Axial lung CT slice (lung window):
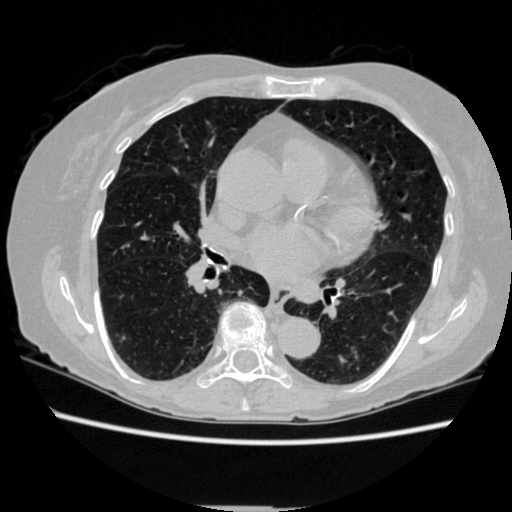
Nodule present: no